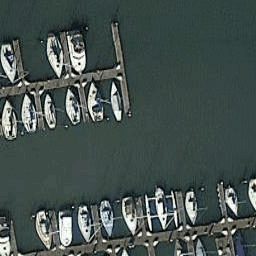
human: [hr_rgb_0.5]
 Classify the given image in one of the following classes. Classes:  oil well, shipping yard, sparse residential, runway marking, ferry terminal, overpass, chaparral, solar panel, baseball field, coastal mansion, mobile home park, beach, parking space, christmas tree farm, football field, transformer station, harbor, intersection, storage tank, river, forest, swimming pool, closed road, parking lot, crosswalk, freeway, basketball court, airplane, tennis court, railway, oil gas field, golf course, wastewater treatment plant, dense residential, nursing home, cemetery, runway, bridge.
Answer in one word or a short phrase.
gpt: harbor